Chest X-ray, AP view. Patient: 49 years old, sex M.
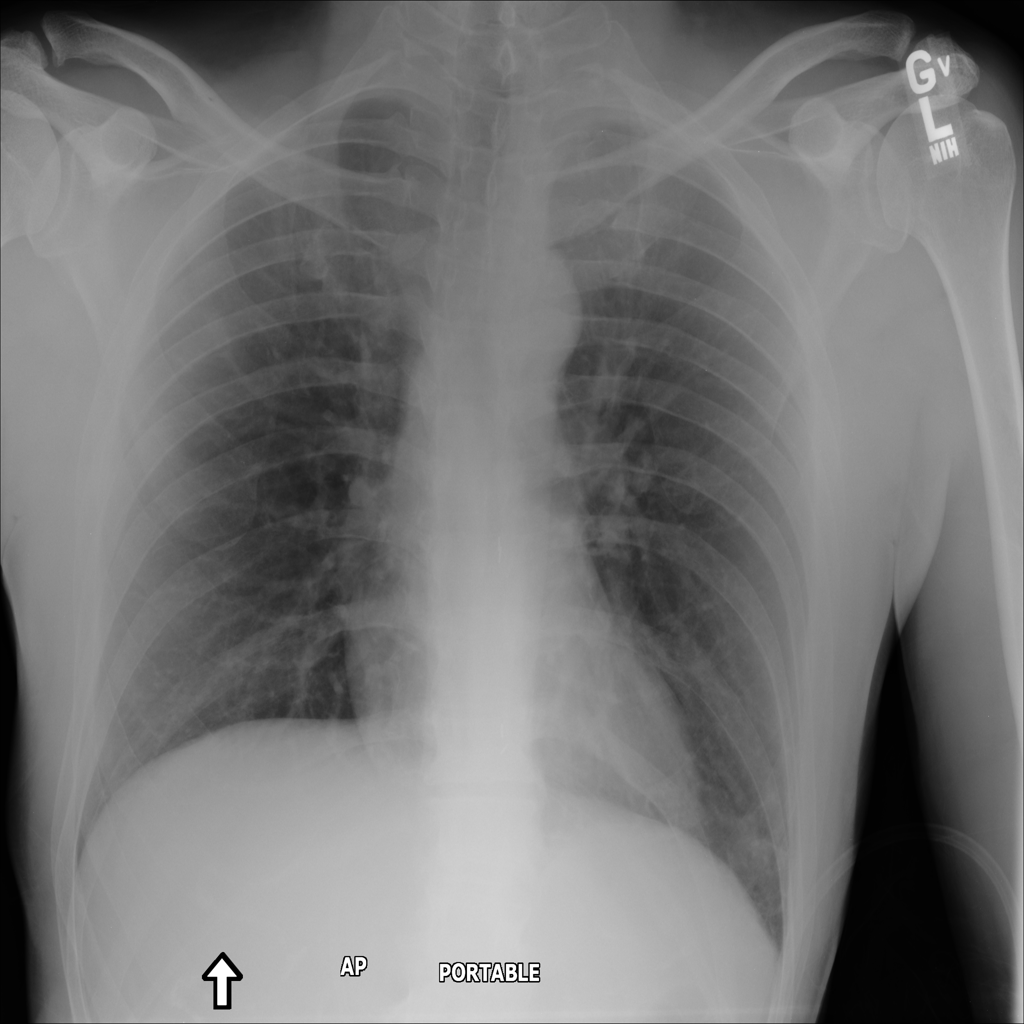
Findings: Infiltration